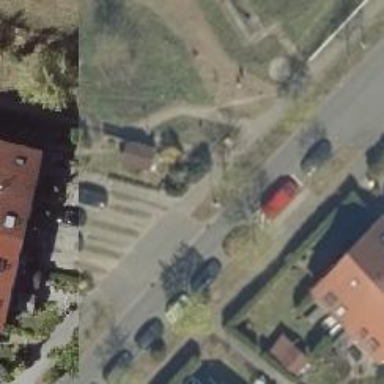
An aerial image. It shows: Residential road with asphalt surface. It has separate sidewalks on both sides.